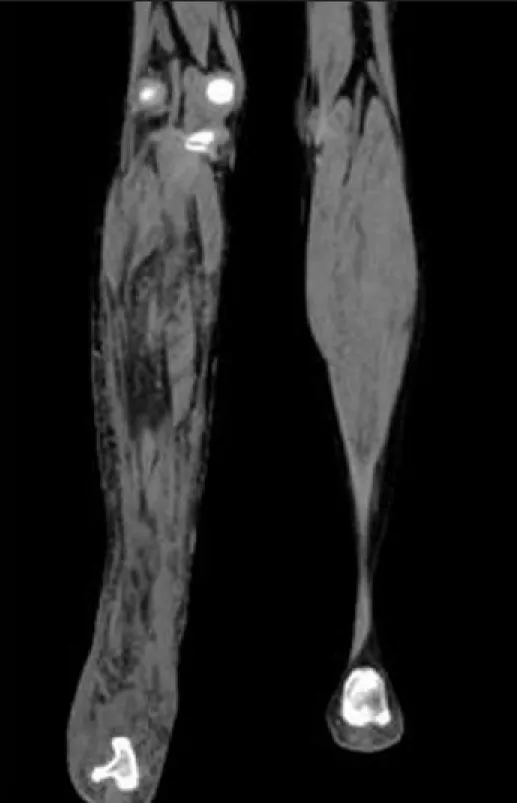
Plain computed tomography (soft tissue window) shows thick wavy cords of low attenuated masses traversing the soft tissue and giving a reticular-network appearance to the right leg.
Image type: radiology (ct)